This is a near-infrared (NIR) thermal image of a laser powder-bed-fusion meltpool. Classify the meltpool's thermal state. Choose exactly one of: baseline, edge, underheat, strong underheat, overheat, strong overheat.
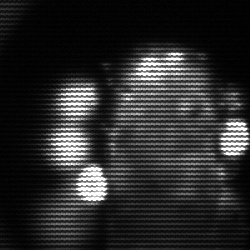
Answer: strong underheat